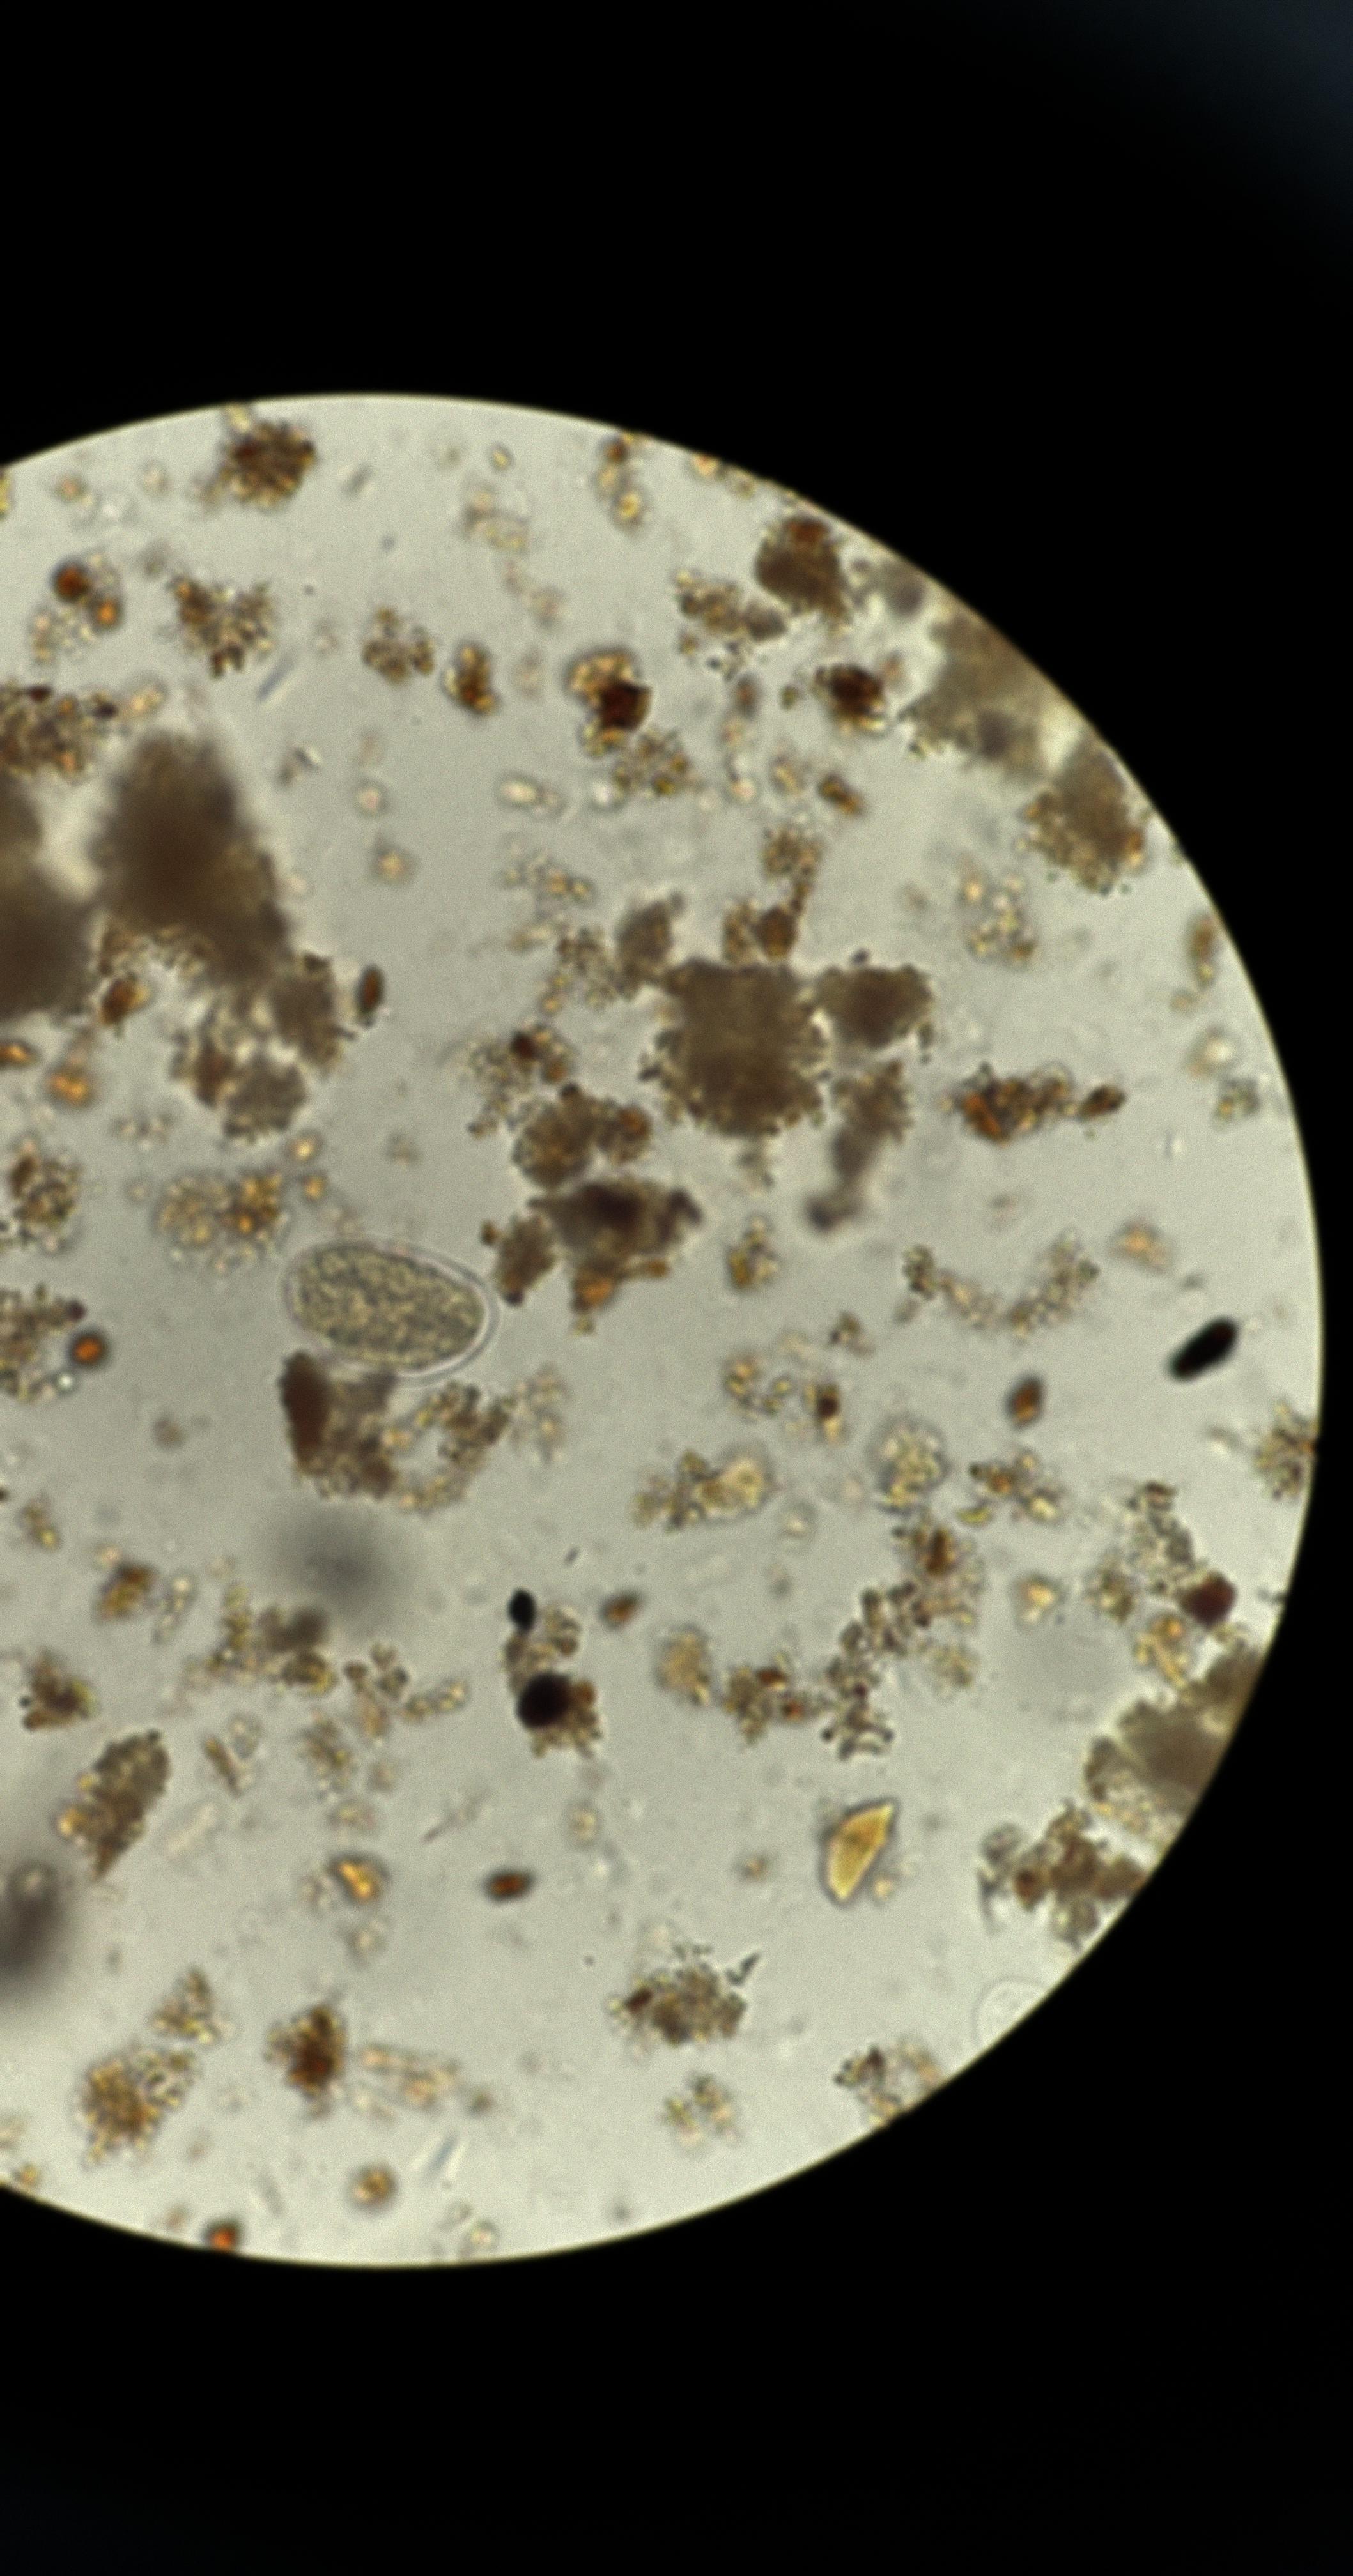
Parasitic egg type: Hookworm egg